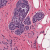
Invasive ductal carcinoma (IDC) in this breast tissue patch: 1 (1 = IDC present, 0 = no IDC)